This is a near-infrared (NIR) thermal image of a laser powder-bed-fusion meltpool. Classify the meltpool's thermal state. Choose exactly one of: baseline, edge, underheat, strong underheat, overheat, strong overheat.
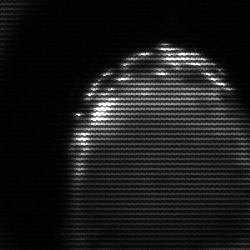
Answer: edge